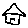
Label: house